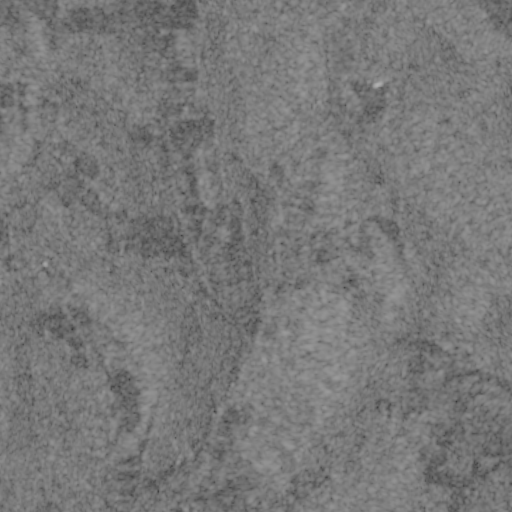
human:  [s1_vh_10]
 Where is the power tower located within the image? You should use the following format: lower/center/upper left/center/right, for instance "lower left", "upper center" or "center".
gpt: The power tower is located in the lower right of the image.
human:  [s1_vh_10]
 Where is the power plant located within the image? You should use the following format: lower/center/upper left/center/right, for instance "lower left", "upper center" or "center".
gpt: There is no power plant in the image.

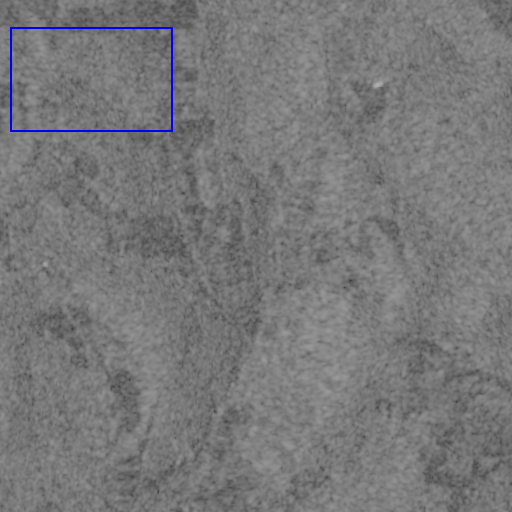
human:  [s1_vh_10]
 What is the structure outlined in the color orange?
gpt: There is no orange outline.
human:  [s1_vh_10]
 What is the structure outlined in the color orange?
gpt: There is no structure outlined in orange.